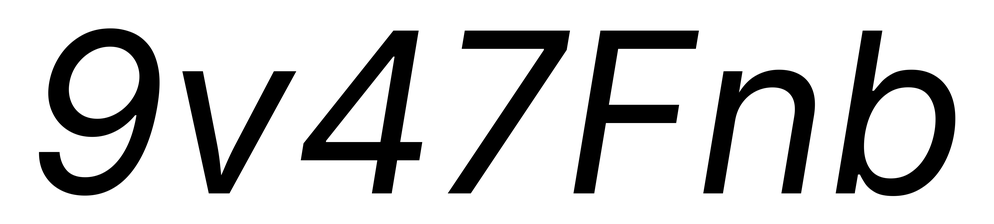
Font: Inter-Italic_Italic